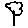
Label: flower